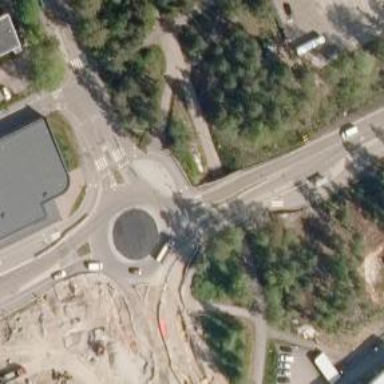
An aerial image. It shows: Secondary road with asphalt surface leading to roundabout junction.